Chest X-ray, AP view. Patient: 51 years old, sex F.
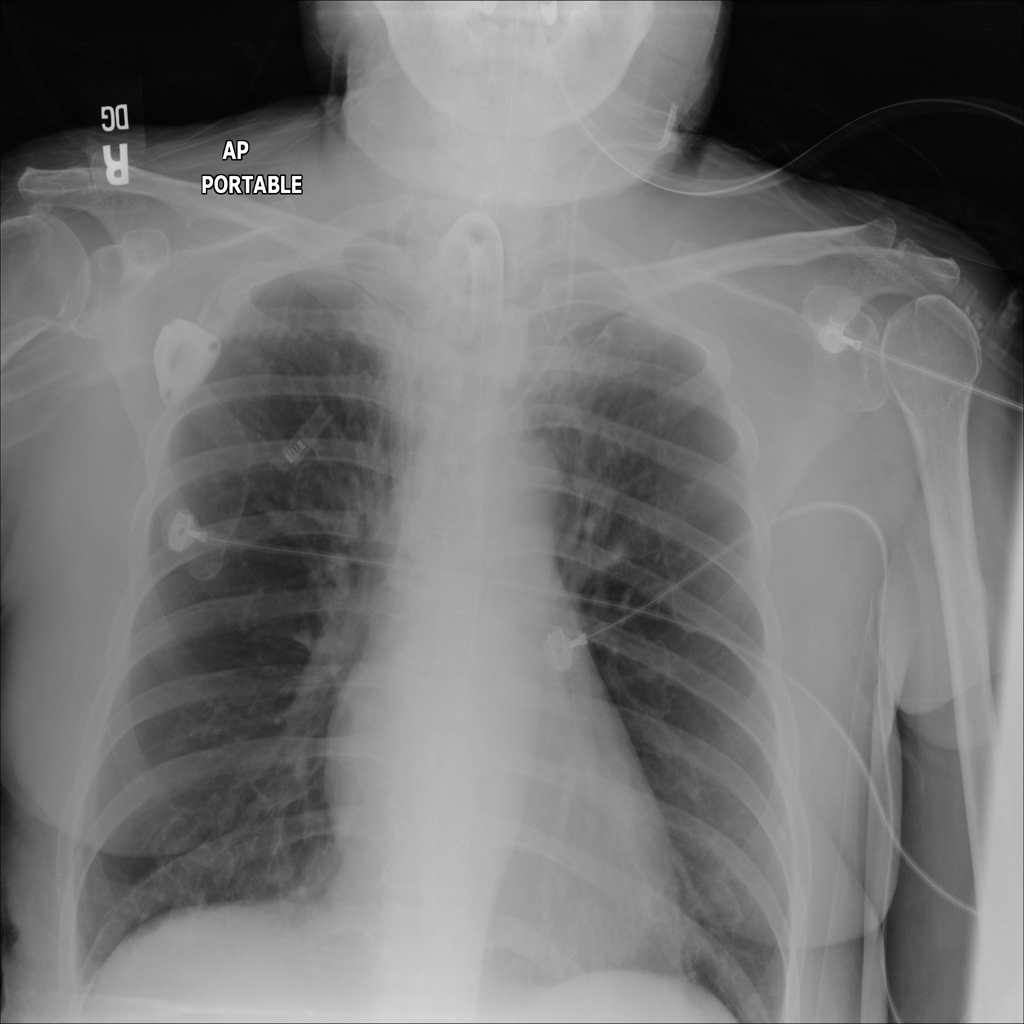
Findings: No Finding